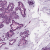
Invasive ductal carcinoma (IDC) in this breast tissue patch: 1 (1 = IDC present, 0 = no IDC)